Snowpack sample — Loveland Pass, Silver Plume, Colorado, USA (2/11/26, 12:00 PM MST)
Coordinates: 39.663, -105.886
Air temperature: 35 °F
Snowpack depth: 82 cm
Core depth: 20 cm
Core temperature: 17.6 °F
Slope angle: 13°, slope face: 12°
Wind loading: high
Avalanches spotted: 1
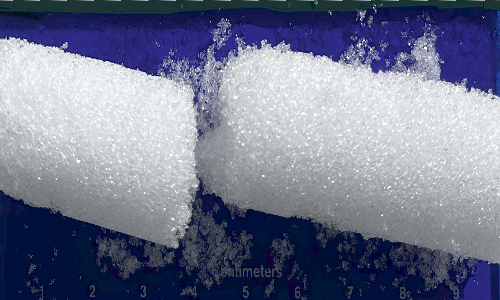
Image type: core
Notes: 1 small avalanche spotted on the north side of the bowl, lots of wind loading